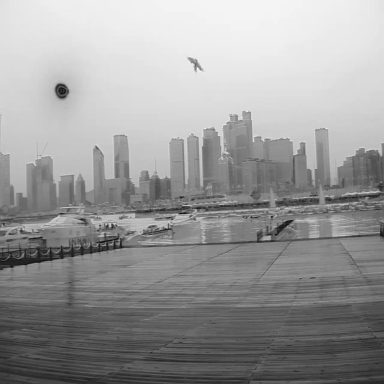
There are two canoes in the infrared image.